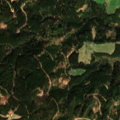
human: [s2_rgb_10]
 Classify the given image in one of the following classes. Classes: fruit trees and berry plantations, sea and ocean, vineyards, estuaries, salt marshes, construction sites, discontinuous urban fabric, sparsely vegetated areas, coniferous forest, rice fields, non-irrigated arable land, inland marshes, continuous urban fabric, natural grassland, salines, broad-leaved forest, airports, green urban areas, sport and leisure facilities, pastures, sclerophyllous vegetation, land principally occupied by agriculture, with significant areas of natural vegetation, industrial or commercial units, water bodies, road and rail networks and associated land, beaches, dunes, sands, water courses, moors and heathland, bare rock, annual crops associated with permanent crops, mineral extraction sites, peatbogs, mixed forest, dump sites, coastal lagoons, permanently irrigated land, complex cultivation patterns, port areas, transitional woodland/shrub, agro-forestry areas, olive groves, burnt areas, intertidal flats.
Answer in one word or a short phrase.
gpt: pastures, coniferous forest, mixed forest